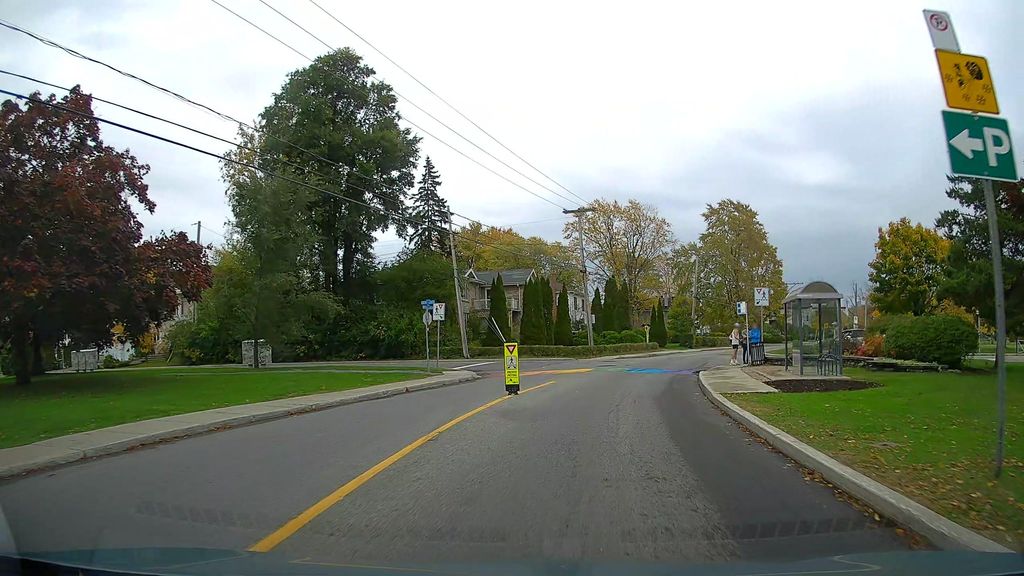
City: montreal